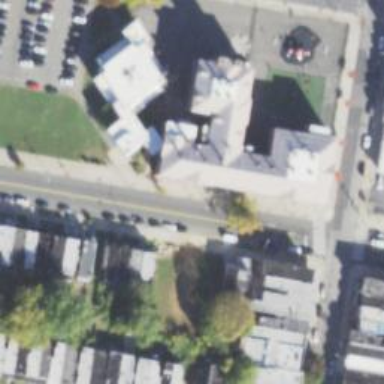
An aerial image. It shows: Kindergarten.